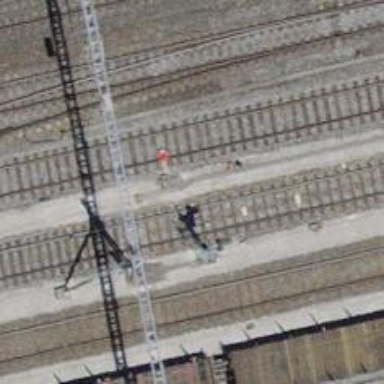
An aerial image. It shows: Railway signal.